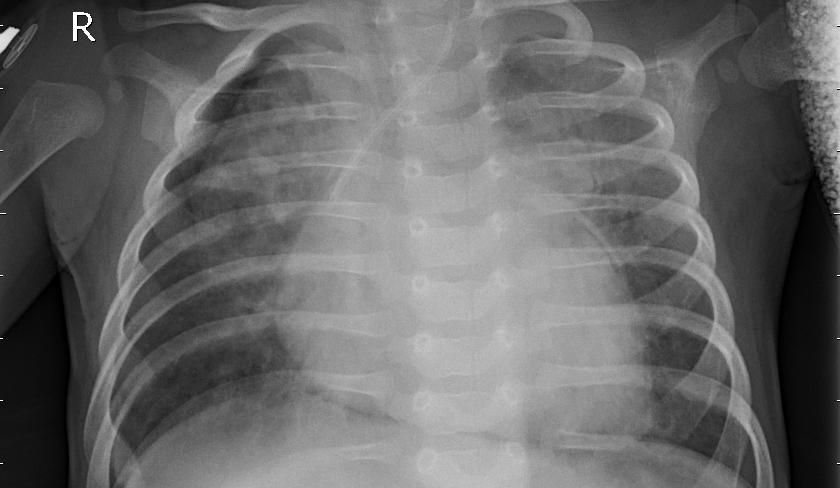
Diagnosis: PNEUMONIA